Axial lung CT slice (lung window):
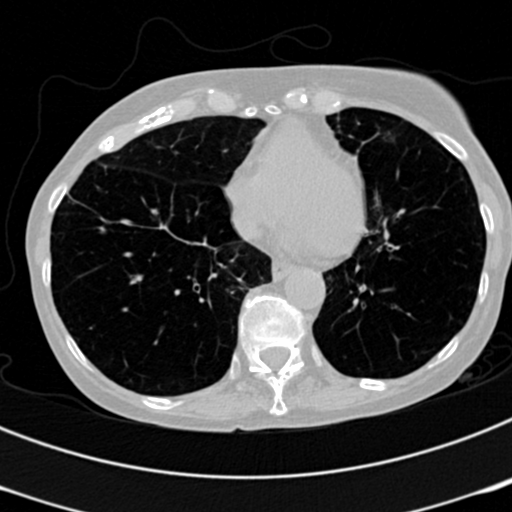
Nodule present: no